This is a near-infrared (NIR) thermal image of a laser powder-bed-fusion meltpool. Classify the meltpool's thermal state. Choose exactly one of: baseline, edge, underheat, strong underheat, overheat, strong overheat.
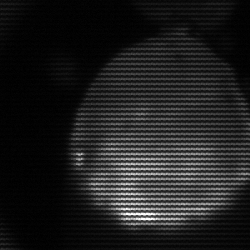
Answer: edge